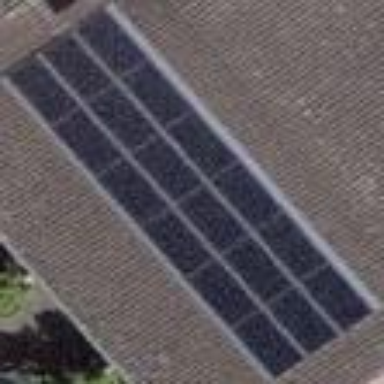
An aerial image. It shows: Solar power generator.